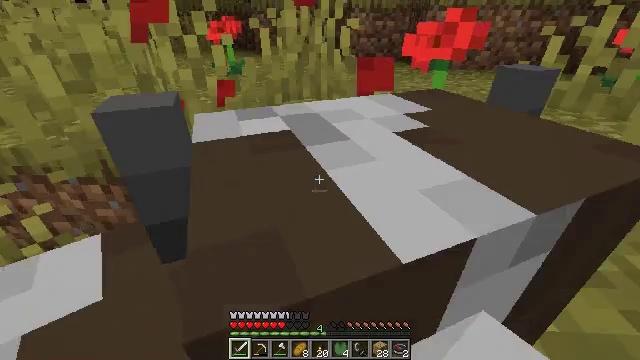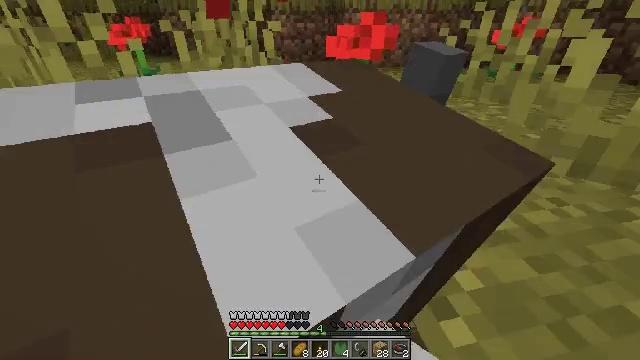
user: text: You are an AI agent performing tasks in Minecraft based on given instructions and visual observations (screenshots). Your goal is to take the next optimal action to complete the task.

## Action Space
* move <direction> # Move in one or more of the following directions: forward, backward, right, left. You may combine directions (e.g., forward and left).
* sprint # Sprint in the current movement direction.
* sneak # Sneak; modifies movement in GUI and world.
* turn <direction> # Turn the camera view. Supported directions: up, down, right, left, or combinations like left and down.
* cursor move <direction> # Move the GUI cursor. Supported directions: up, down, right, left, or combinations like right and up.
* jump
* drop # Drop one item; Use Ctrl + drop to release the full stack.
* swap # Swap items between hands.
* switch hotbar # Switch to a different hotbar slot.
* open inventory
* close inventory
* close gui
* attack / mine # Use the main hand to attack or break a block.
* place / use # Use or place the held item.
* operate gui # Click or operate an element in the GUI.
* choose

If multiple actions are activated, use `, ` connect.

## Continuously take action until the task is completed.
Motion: motion action
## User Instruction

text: Harvest the poppy flower.
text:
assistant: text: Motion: move forward, turn right, attack / mine
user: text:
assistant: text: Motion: attack / mine